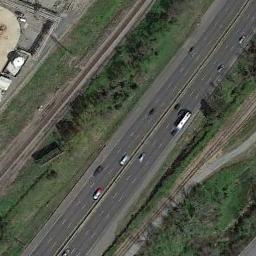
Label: freeway